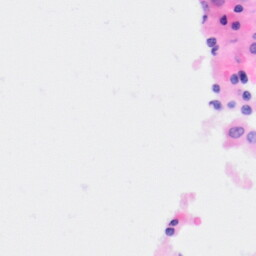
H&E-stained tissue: Kidney